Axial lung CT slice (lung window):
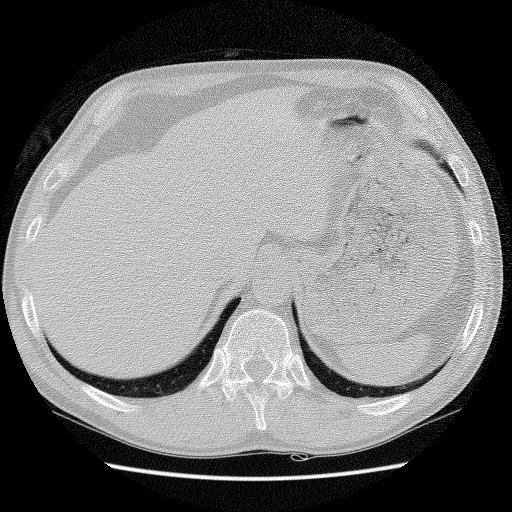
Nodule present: no